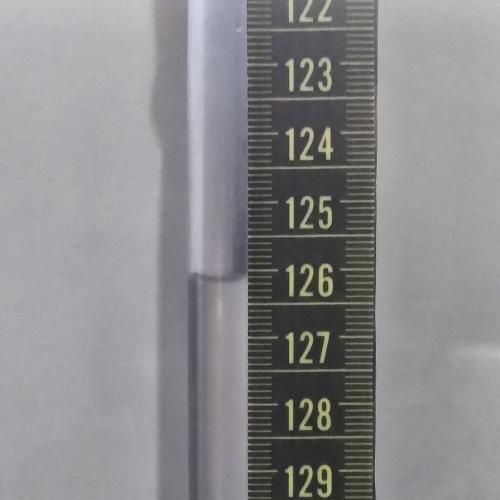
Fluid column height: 126.1 cm